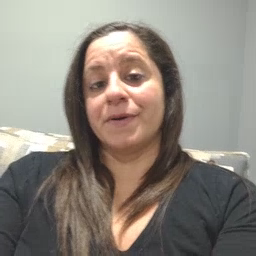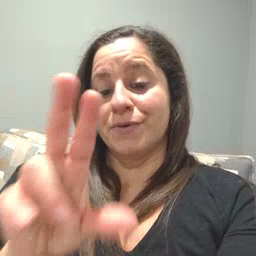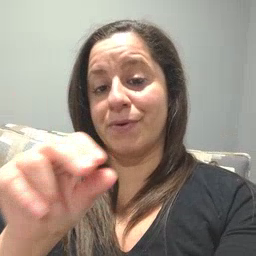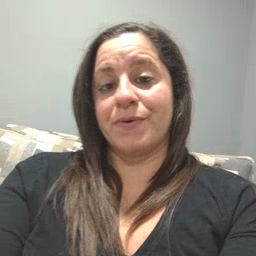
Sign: no